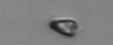
Label: Pyramimonas